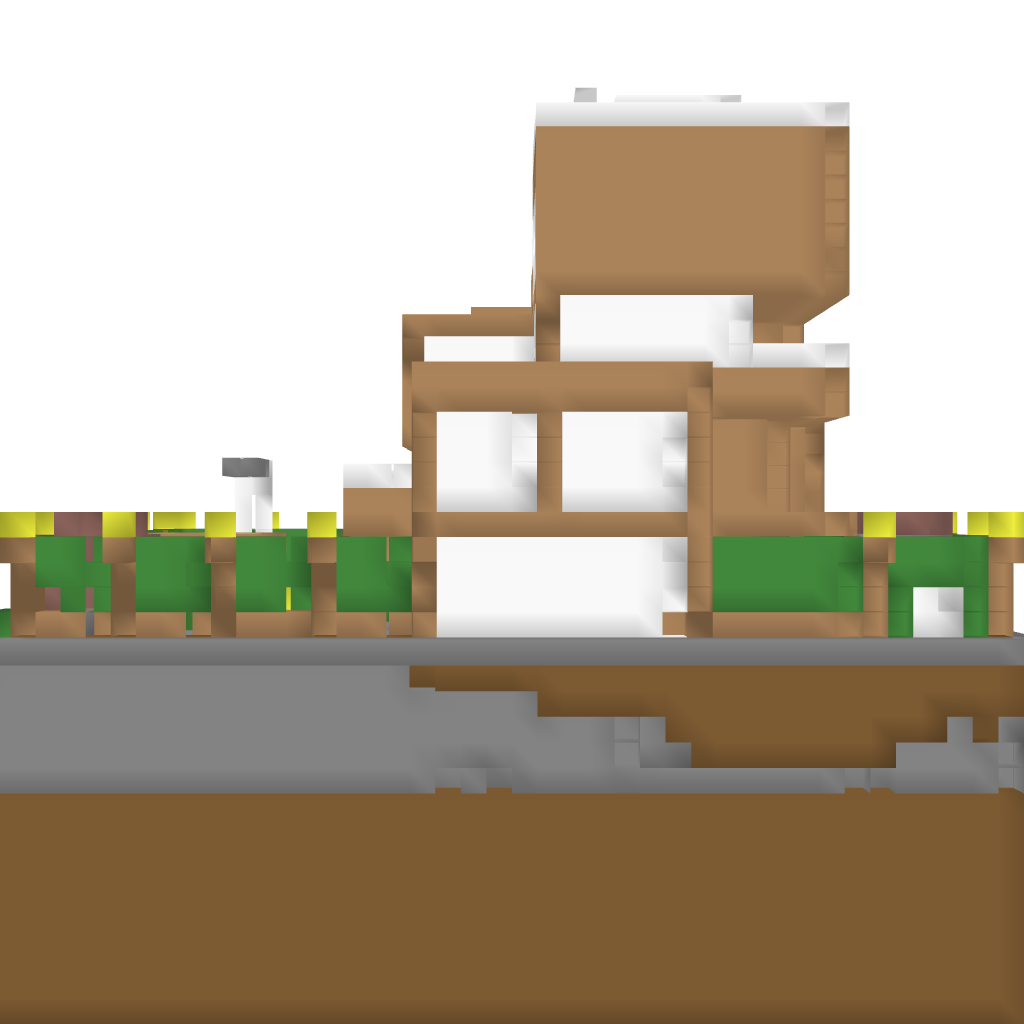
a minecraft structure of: ModernHouse good quality a lot of earth